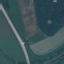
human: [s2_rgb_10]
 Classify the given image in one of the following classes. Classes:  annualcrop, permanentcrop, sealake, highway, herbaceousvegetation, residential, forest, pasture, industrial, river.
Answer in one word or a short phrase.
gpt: Highway